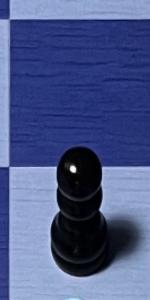
Label: Pawn_Black